Question: I'm currently using quit() to end my program but the command line still persists after the execution has finished. How do I "kill" the program?
'''
def ed():
quit()
timer = threading.Timer(time, ed)
timer.start()
'''

The pointer stays active and acts like the script is running.
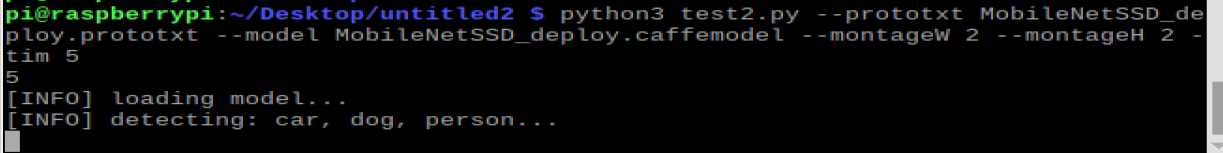
Answer: This could work:
'''
import os
def ed():
os._exit(1)
'''